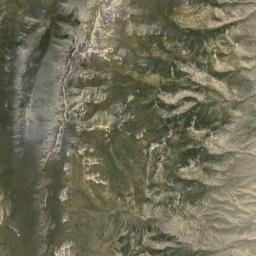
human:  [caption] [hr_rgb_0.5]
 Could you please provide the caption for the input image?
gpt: The mountain is uneven and rough .

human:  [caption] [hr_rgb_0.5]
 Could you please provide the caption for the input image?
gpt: The folded mountain consists of a number of ridges and valleys of different sizes .

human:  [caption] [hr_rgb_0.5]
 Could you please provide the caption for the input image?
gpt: The mountain is consist of half of black soil and half of white soil .

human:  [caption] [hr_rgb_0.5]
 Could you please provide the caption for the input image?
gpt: The mountain is covered with brown mud .

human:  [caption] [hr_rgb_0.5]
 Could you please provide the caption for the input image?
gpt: There are some ridges and green mosses on the mountain .